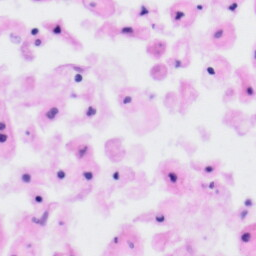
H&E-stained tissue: Tonsil